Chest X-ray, PA view. Patient: 51 years old, sex M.
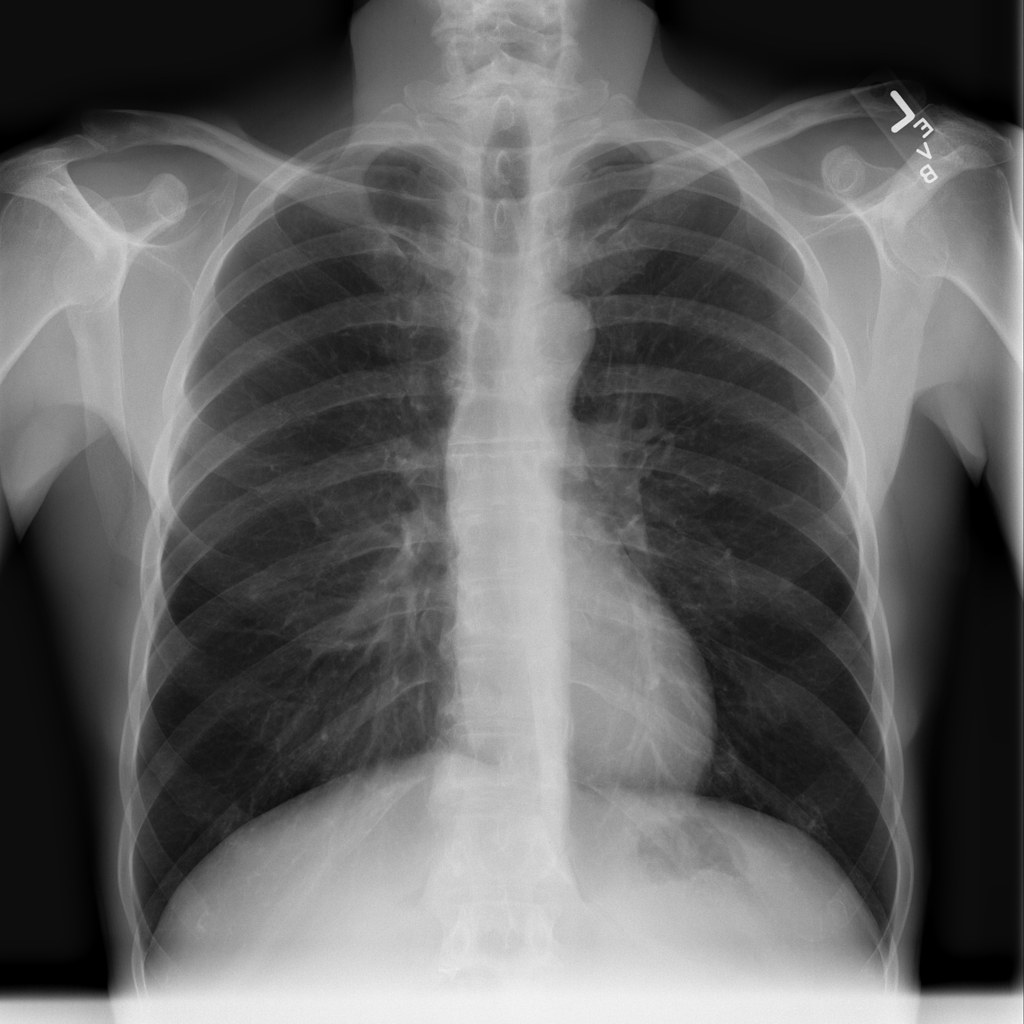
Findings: No Finding